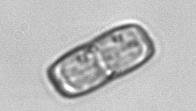
Label: Ephemera